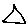
Label: triangle